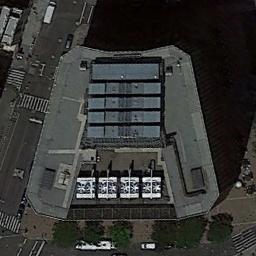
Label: commercial_area